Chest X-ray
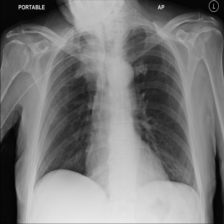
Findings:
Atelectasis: negative
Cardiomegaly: negative
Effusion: negative
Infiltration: negative
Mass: negative
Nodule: negative
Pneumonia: negative
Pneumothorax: negative
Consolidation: negative
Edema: negative
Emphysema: negative
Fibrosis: negative
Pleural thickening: negative
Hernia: negative